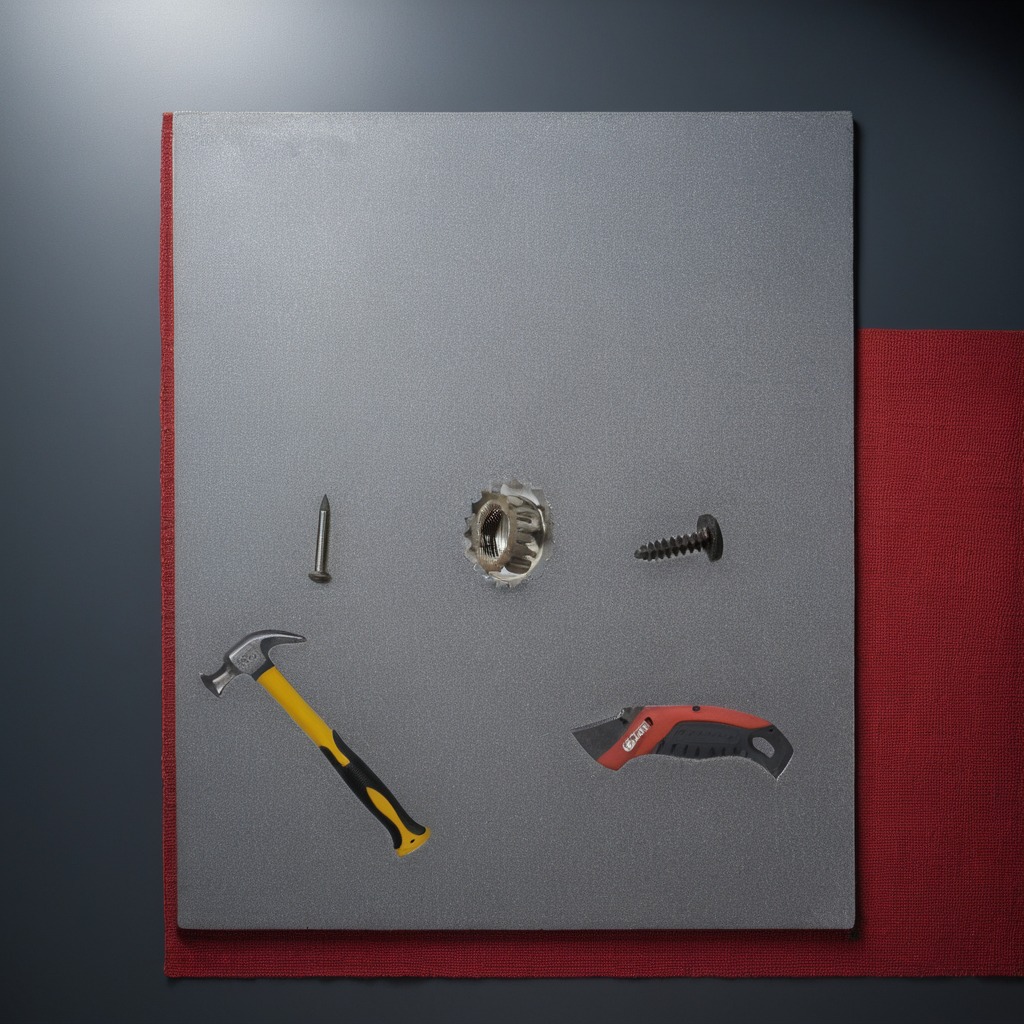
A steel gear with teeth, a utility knife, a metal machine screw, an iron nail, and a hammer are lying on the granite tabletop.